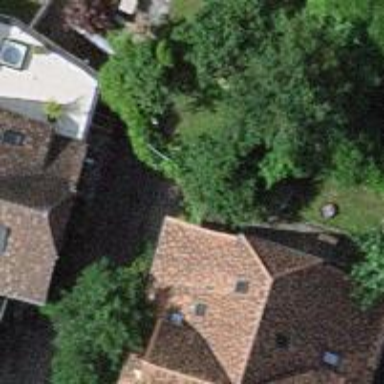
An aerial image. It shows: Group of garages.